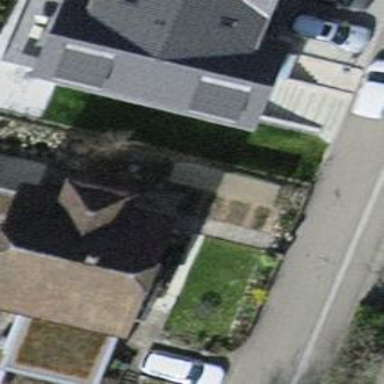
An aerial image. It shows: Detached building with half-hipped roof shape.